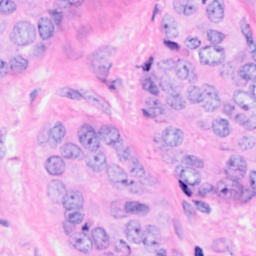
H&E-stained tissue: Breast